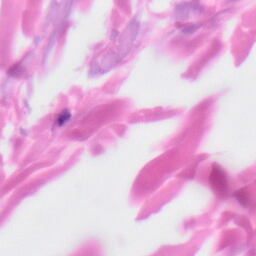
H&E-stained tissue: Skin